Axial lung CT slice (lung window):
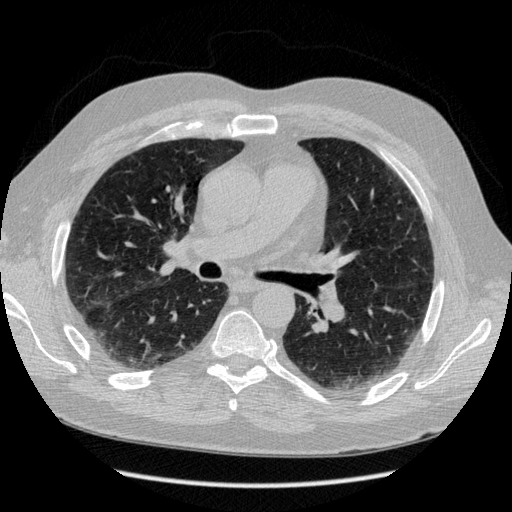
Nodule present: no